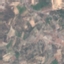
Land use / land cover class: PermanentCrop